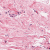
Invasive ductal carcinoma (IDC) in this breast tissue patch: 0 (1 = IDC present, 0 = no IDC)